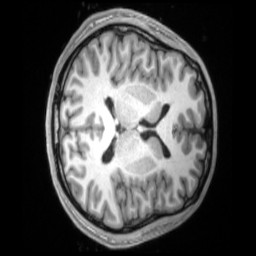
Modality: T1w
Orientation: axial
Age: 23
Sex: male
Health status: ill
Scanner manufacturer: siemens
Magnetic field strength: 3 T
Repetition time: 2.2 s
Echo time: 0.00157 s